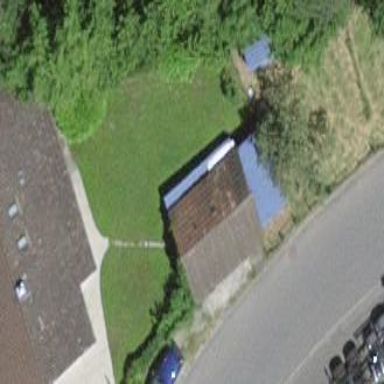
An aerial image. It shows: Barn.